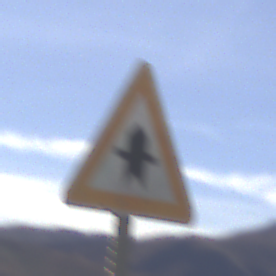
Verkehrszeichen: Vorfahrt
Umgebung: Outdoor, Nature
Tageszeit: Midday
Wetter: Clear
Licht: Natural
Jahreszeit: NotSpecified
Kontrast: HighContrast